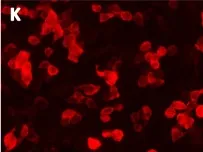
Detection of AQP4- IgG and AGO- IgG by IIF-CBA. CSF. 1:100 titer). AQP4, neuromyelitis optica spectrum disorder; AGO, argonaute; IIF, indirect immunofluorescence; CBA, cell-based array; CSF, cerebrospinal fluid; GFP, green fluorescent protein; IgG, immunoglobulin G.
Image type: pathology (immunostaining)